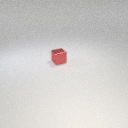
small red metal cube